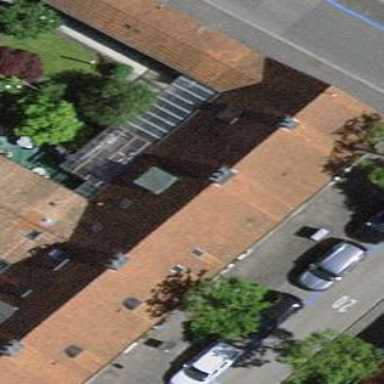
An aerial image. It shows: Terrace building.